Brain MRI, t2w sequence, axial 2D slice.
Patient: age 44, sex F, weight 96 kg, height 1.95 m
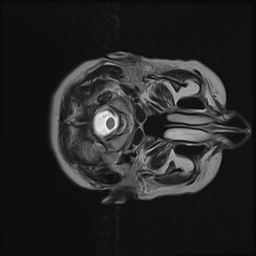